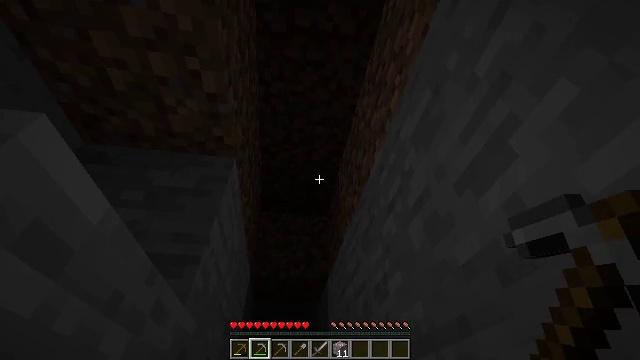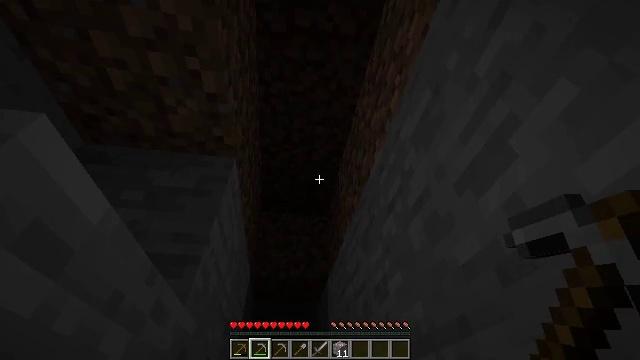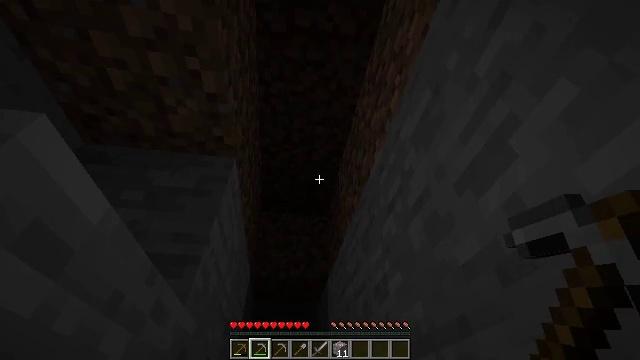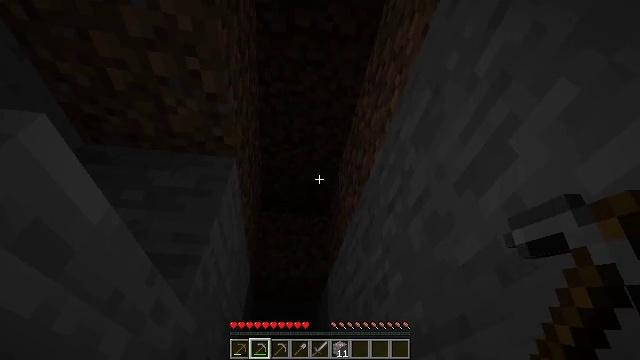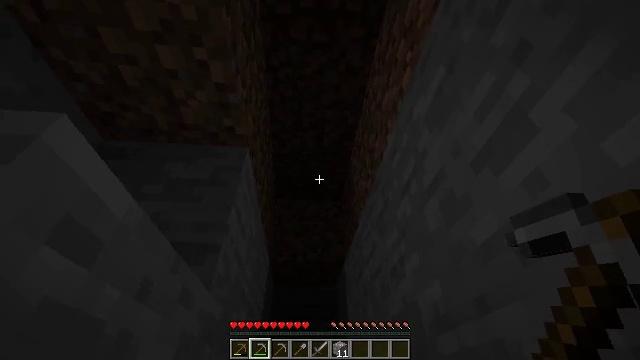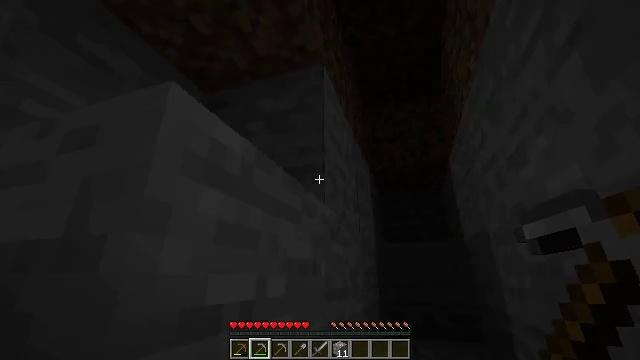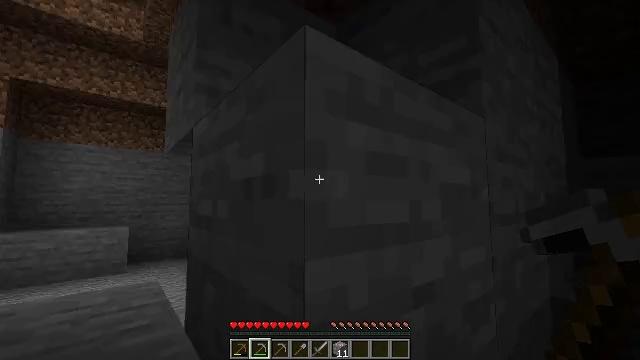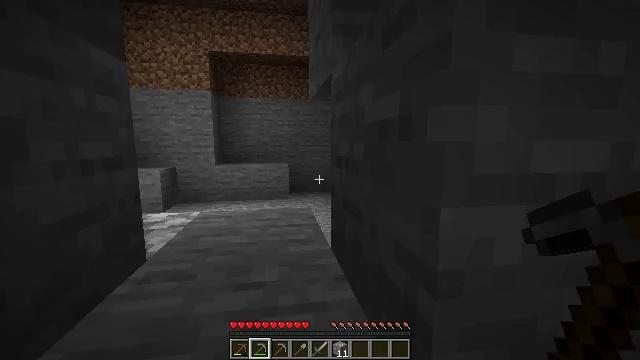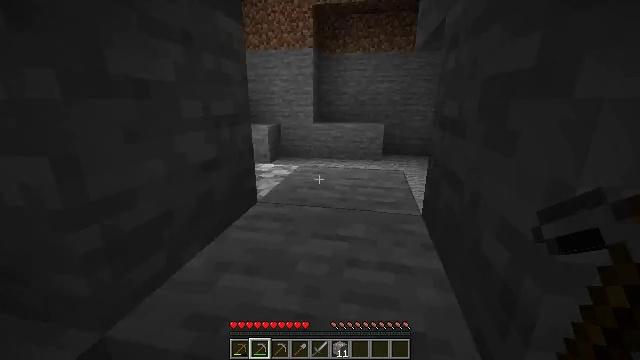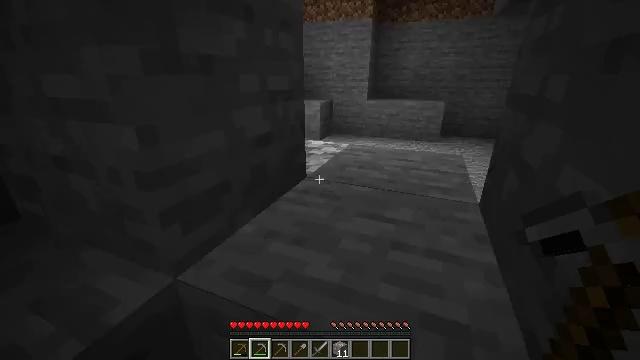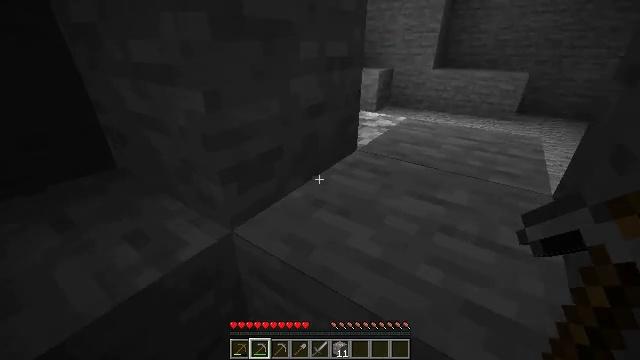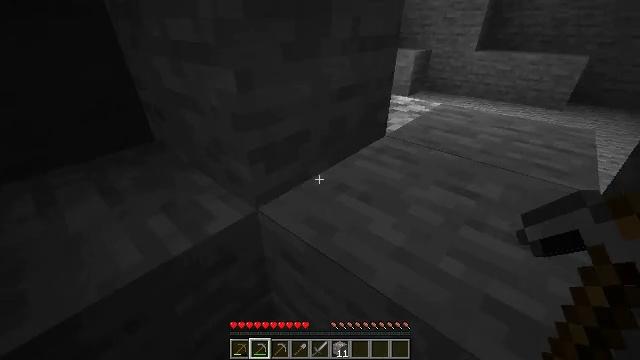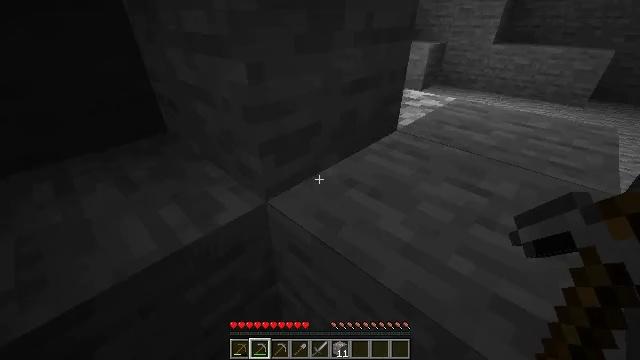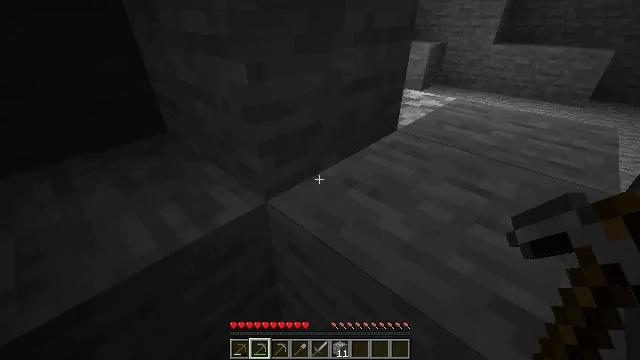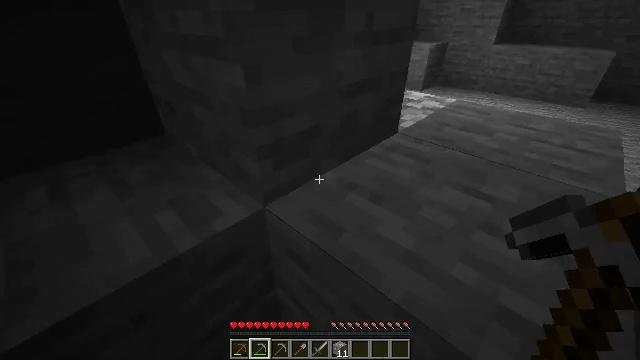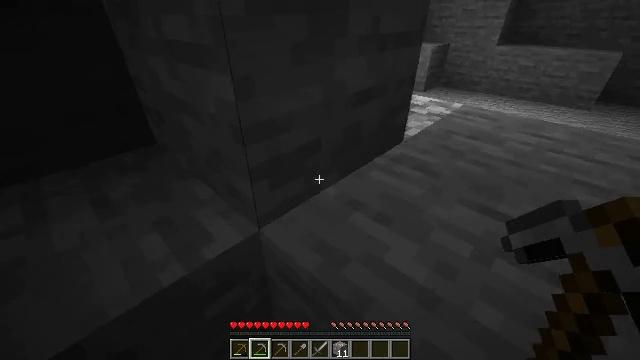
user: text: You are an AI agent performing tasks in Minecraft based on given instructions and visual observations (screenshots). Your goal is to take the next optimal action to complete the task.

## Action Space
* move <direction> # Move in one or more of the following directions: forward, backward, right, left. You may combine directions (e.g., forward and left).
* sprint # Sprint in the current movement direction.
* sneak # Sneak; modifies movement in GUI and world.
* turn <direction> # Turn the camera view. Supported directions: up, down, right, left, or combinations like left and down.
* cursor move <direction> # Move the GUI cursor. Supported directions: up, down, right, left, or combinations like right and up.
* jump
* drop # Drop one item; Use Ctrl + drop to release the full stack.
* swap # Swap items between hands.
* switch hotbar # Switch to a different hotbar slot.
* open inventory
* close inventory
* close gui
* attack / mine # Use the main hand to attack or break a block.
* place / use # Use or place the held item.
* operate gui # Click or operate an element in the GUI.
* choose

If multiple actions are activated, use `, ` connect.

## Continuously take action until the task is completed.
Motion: motion action
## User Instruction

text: Left click on the crafting table
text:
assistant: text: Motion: no_op
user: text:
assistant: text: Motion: no_op
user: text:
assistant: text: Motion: no_op
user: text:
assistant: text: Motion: turn left and down
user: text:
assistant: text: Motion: turn left and down
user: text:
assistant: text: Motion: turn left and down
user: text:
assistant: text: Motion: turn left and down
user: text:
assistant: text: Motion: turn left and down
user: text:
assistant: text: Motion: turn left and down
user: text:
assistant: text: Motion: turn left and down
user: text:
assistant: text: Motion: turn left and down
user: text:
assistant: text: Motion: turn left and down
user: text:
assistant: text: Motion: no_op
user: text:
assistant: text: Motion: move forward
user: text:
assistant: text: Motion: move forward
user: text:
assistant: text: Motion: move forward
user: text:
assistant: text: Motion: move forward, turn right and up
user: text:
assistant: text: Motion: move forward, turn right and up
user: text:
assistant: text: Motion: move forward, turn right and up, jump
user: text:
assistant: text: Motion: move forward, turn right and up, jump
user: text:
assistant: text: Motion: move forward, turn right and up, jump
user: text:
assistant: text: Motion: move forward, turn right and up, jump
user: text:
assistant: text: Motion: move forward, turn right and up, jump
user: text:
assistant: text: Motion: move forward, turn right and up, jump
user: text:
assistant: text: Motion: move forward, turn right and up, jump
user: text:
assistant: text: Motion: move forward, jump
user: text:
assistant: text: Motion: move forward, turn left and up, jump
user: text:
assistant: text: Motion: move forward, turn left, jump
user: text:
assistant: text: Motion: move forward, turn left, jump
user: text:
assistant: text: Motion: move forward, turn left